Question: I have table with a large number of rows, and I want to show everything inside my app.
By default, 'dash_table.DataTable' adds a scrollbar when the table is too long. I would like to remove that scrollbar.

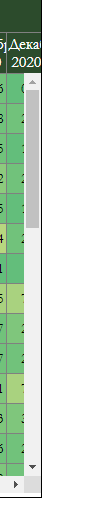
Answer: Let's say you have the following application, where the height is set to 300px and overflow is automatic:
'''
import dash
import dash_table
import dash_html_components as html
import pandas as pd
df = pd.read_csv(
"https://raw.githubusercontent.com/plotly/datasets/master/1962_2006_walmart_store_openings.csv"
)
app = dash.Dash(__name__)
table = dash_table.DataTable(
id="table",
columns=[{"name": i, "id": i} for i in df.columns],
data=df.to_dict("records"),
style_table={"height": "300px", "overflowY": "auto"},
)
app.layout = html.Div([html.H1("Header"), table, html.Button("Click here")])
if __name__ == "__main__":
app.run_server(debug=True)
'''
You will get this resulting app:
<URL>
In your case, you want to hide the scroll bar. You might be tempted to change the 'style_table' to:
'''
style_table={"height": "300px", "overflowY": "show"}
'''
Although the entire table will be shown, this unfortunately means the button will be hidden since the table is overflowing beyond the designated height:
<URL>
So the correct change is to simply set the height of the table to be unlimited:
'''
style_table={"height": None}
'''
And the button will show up correctly:
<URL>
Controlling the height of the table is thoroughly documented in <URL>. It will show you different ways to use 'overflowY'.